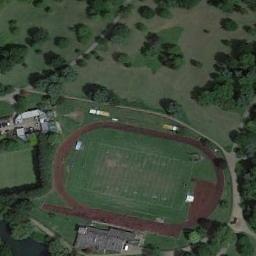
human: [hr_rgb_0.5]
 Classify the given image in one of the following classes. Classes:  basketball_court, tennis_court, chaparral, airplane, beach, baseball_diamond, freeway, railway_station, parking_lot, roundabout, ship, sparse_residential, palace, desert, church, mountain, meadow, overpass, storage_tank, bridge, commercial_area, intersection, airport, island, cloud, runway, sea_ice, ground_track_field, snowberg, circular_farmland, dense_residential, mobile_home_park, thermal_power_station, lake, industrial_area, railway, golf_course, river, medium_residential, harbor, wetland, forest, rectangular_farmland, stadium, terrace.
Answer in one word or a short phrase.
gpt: ground_track_field